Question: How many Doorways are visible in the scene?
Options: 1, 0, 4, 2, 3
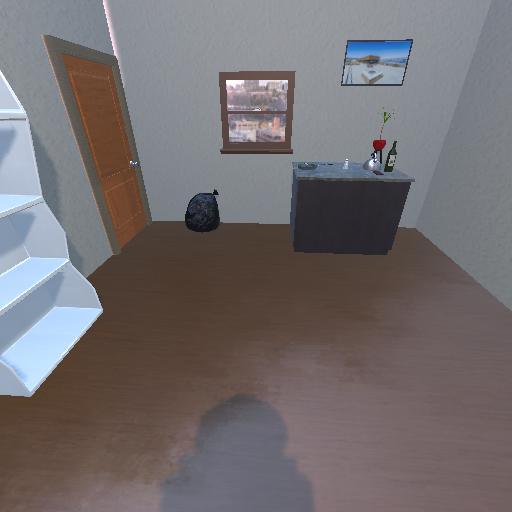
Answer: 1